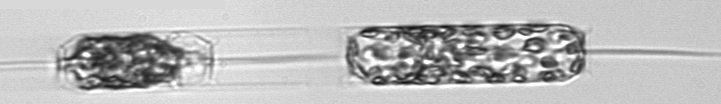
Label: Ditylum_brightwellii